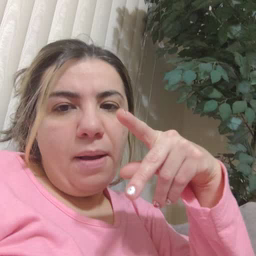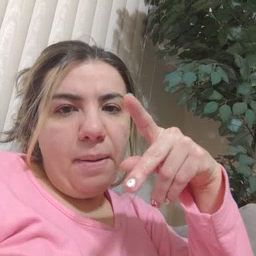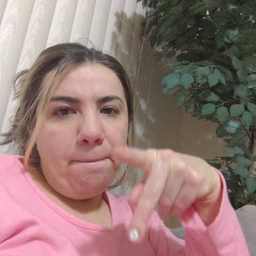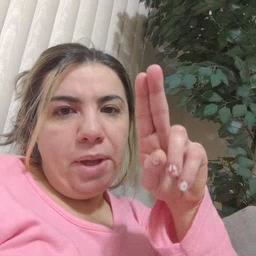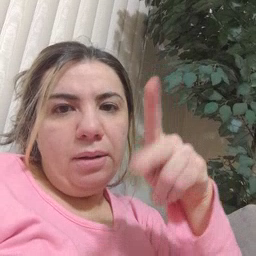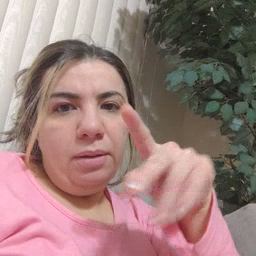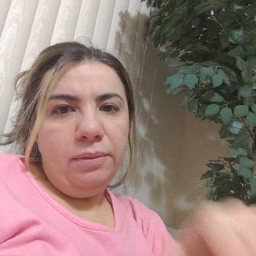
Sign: puppy